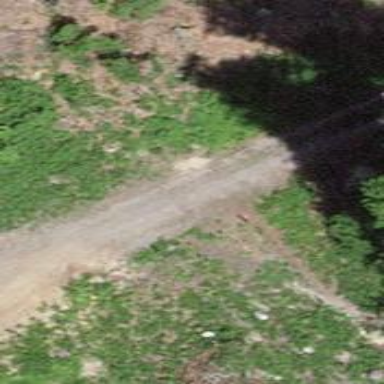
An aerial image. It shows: Unpaved track with grade2 tracktype.